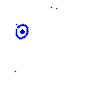
Particle: kaon